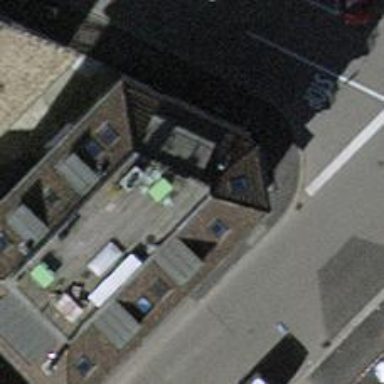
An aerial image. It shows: Bar.